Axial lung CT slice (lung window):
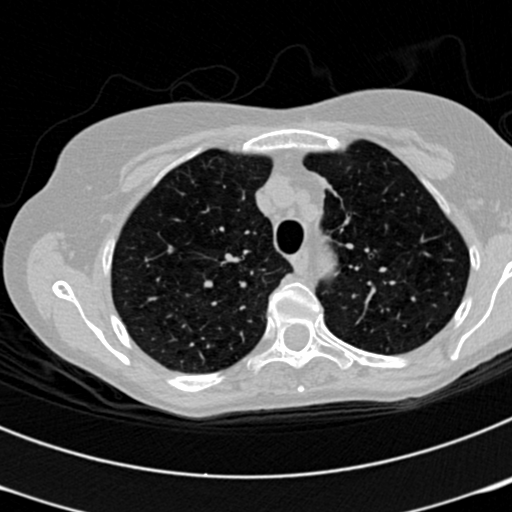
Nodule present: no